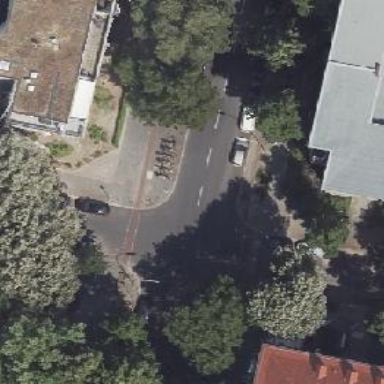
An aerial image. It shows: Unmarked crossing on the road.